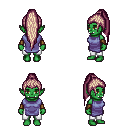
a pixel art fantasy rpg character, female body template, orc, green skin, chain tabard jacket, white pants, white blonde extra-long topknot hairstyle, cloth bracers, four views (front, back, left, right), 2x2 character sprite sheet, small pixel art, hard edges, no anti-aliasing